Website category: restaurant
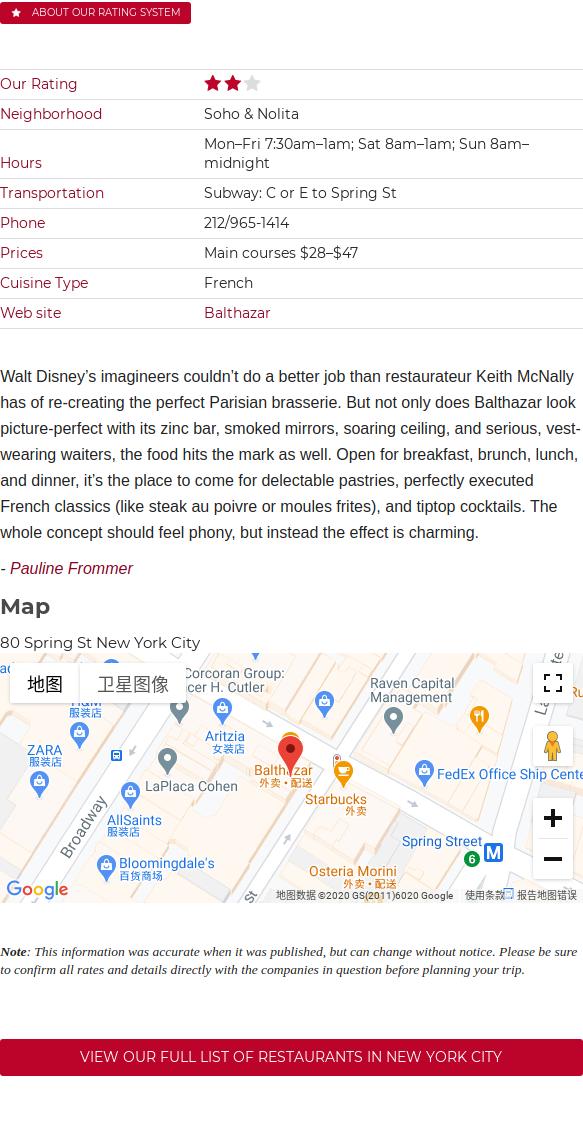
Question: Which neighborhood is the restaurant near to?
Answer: Soho & Nolita

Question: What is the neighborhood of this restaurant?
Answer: Soho & Nolita

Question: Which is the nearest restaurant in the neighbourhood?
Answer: Soho & Nolita

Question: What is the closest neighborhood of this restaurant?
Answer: Soho & Nolita

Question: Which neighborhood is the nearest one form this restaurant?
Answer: Soho & Nolita

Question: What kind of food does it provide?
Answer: French

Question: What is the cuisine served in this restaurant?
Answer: French

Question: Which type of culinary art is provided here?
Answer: French

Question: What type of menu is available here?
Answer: French

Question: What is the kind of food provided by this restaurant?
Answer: French

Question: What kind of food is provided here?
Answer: French

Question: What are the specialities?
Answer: French

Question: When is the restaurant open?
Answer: MonFri 7:30am1am; Sat 8am1am; Sun 8ammidnight

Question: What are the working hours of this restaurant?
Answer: MonFri 7:30am1am; Sat 8am1am; Sun 8ammidnight

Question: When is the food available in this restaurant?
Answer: MonFri 7:30am1am; Sat 8am1am; Sun 8ammidnight

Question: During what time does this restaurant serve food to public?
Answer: MonFri 7:30am1am; Sat 8am1am; Sun 8ammidnight

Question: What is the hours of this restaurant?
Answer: MonFri 7:30am1am; Sat 8am1am; Sun 8ammidnight

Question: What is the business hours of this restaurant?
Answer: MonFri 7:30am1am; Sat 8am1am; Sun 8ammidnight

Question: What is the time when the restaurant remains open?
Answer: MonFri 7:30am1am; Sat 8am1am; Sun 8ammidnight

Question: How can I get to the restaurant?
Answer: Subway: C or E to Spring St

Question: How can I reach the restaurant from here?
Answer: Subway: C or E to Spring St

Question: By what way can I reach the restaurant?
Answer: Subway: C or E to Spring St

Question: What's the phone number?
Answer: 212/965-1414

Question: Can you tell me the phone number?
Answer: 212/965-1414

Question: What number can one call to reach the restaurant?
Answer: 212/965-1414

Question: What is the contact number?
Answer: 212/965-1414

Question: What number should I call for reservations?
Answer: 212/965-1414

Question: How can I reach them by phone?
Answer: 212/965-1414

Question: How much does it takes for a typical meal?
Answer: Main courses $28$47

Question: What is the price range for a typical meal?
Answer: Main courses $28$47

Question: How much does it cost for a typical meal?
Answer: Main courses $28$47

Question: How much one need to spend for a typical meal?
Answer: Main courses $28$47

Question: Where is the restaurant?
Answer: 80 Spring St New York City

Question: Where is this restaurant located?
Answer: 80 Spring St New York City

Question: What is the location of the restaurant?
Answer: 80 Spring St New York City

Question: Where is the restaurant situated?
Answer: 80 Spring St New York City

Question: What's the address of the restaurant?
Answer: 80 Spring St New York City

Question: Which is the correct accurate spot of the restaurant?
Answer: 80 Spring St New York City

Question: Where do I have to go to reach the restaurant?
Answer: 80 Spring St New York City